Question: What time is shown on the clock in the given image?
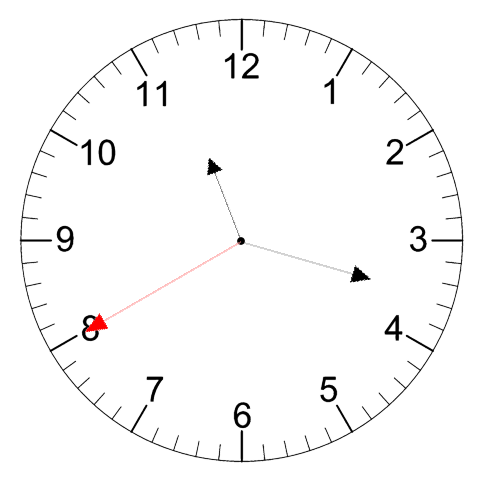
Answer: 11:17:40